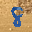
Label: 8